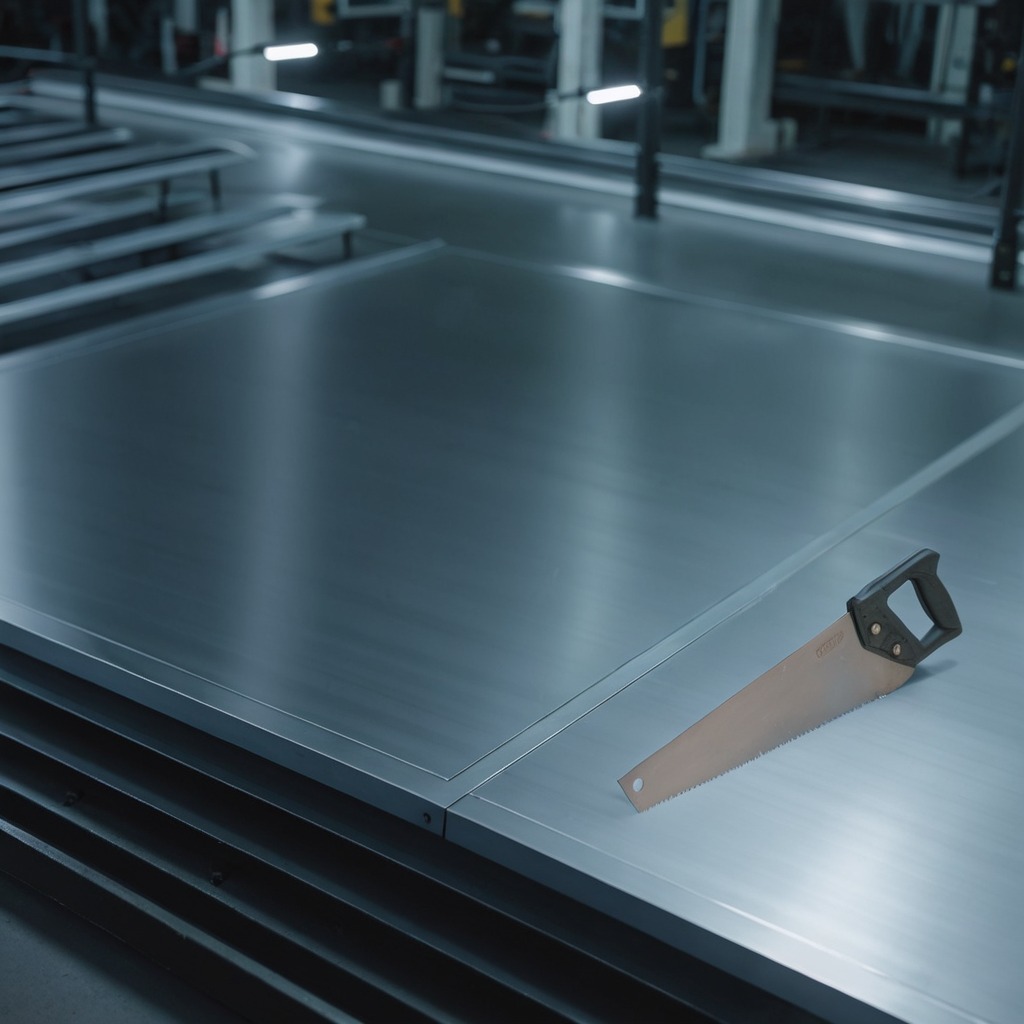
A handheld metal saw is lying on a metal table in a machine shop under fluorescent lights.